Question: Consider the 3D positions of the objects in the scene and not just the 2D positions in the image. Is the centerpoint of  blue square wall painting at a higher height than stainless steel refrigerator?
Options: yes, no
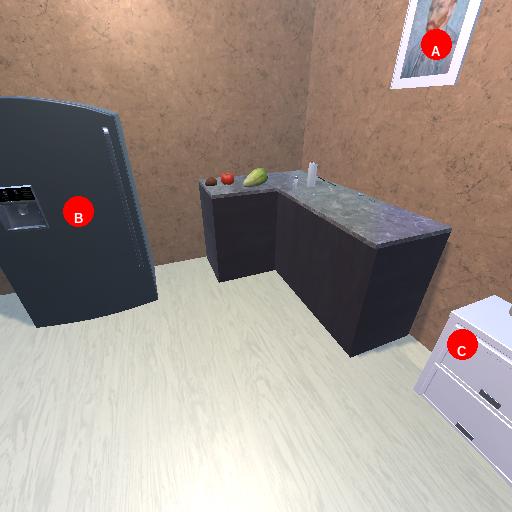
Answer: yes